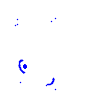
Particle: kaon